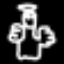
Label: angel